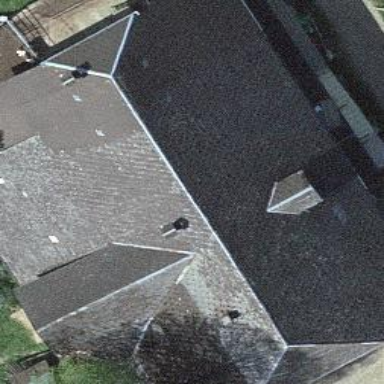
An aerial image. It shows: Farm building.